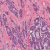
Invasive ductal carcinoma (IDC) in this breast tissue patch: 1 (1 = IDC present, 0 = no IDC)